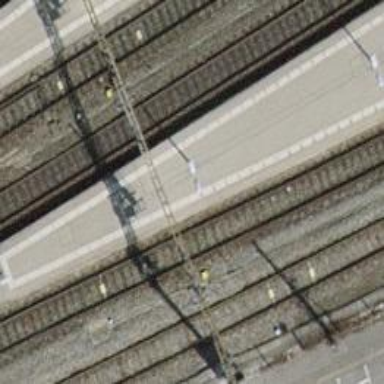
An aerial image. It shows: Railway signal.